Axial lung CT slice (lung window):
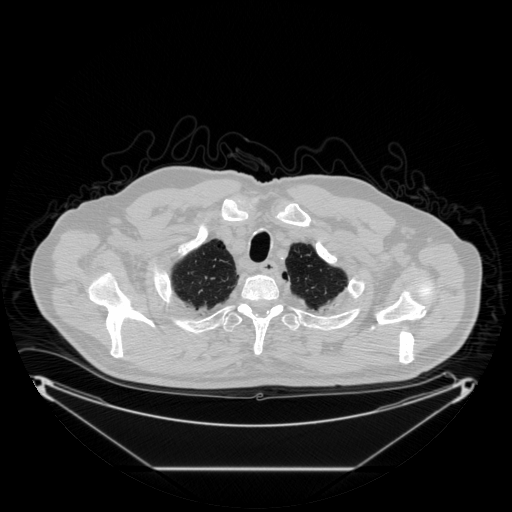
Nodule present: no